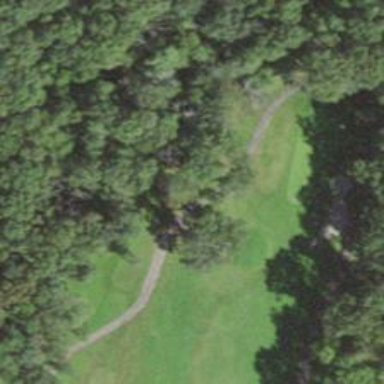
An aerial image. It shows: Path for both roads and golfers.